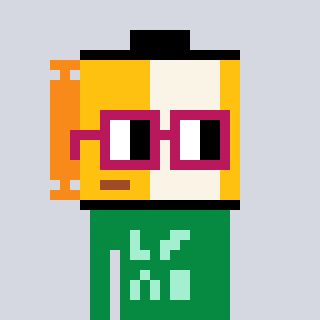
a pixel art character with square dark red glasses, a film roll-shaped head and a green-colored body on a cool background